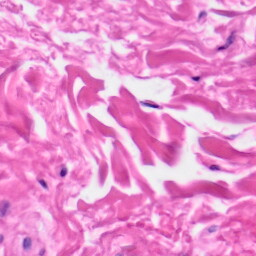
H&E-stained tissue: Skin